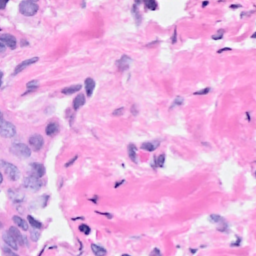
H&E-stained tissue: Breast